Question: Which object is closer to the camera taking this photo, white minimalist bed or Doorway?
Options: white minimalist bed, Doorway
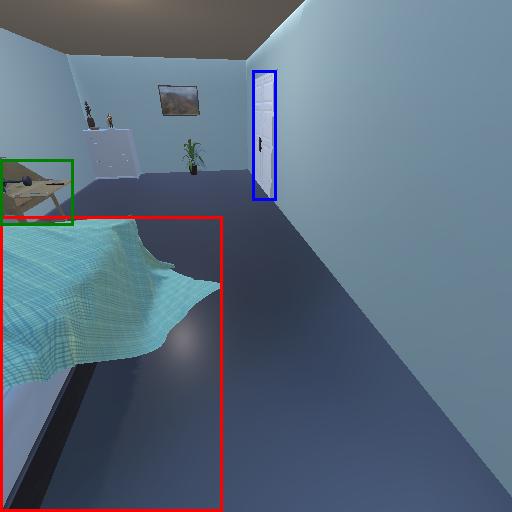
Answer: white minimalist bed